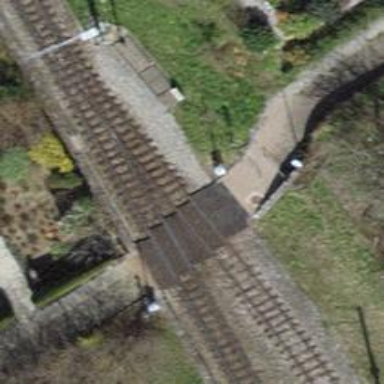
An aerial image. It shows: Crossing for the railway.